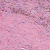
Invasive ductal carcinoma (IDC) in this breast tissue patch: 0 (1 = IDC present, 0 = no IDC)